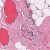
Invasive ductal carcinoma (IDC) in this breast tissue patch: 0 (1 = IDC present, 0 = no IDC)